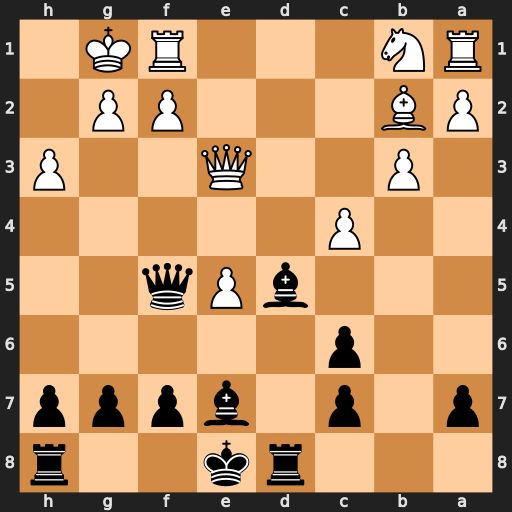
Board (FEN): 3rk2r/p1p1bppp/2p5/3bPq2/2P5/1P2Q2P/PB3PP1/RN3RK1
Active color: b
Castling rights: k
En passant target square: -
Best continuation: Bxg2 Kxg2 Rd3